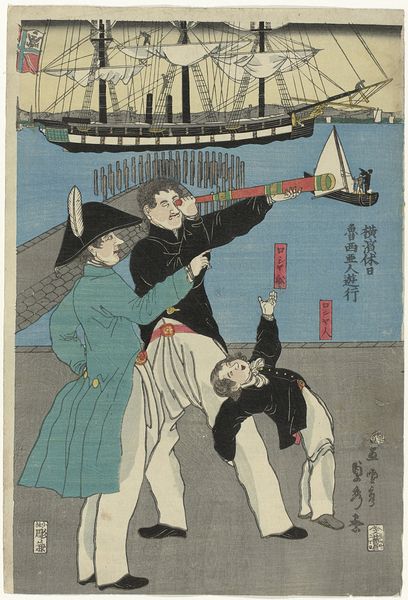
Titel: Russen op een uitje
Künstler: Utagawa Sadahide
Standort: Amsterdam
Institution: Rijksmuseum
Schlagwörter: boot, schiff, segelboot, technik, asien, druck, fernrohr, fernglas, schifffahrt